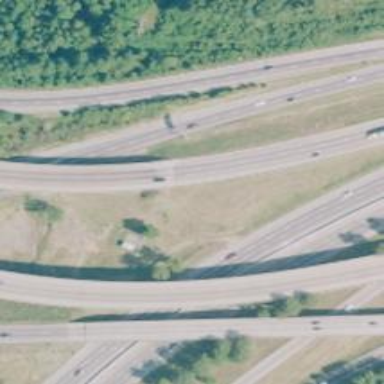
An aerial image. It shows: View of motorway.